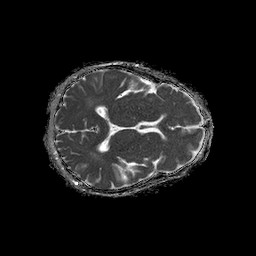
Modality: ADC
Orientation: axial
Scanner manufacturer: philips
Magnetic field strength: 1.5 T
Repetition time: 4.6 s
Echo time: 0.08941 s